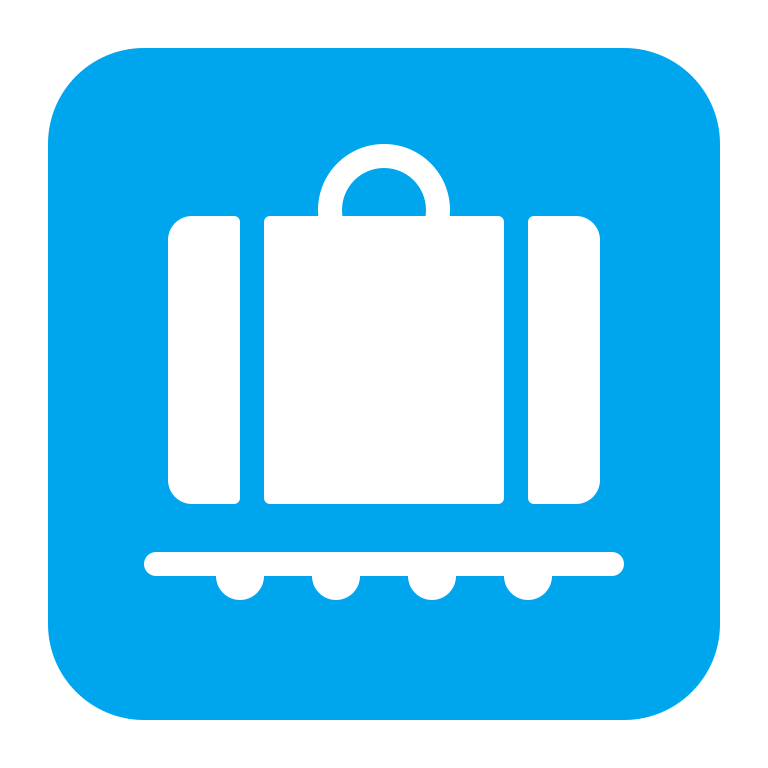
baggage claim flat